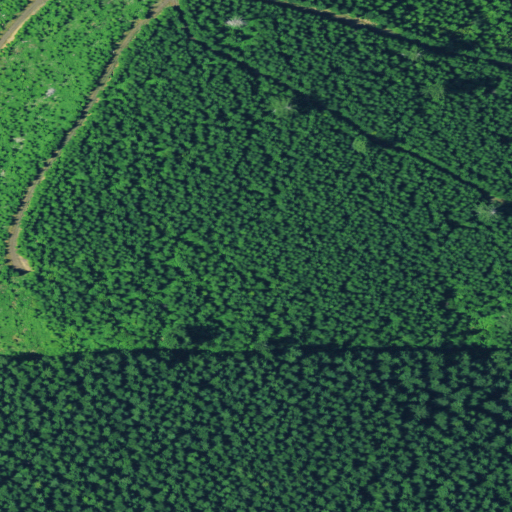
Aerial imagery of ridge(s) in Oregon named Stony Mountain containing evergreen forest, shrub, and deciduous forest